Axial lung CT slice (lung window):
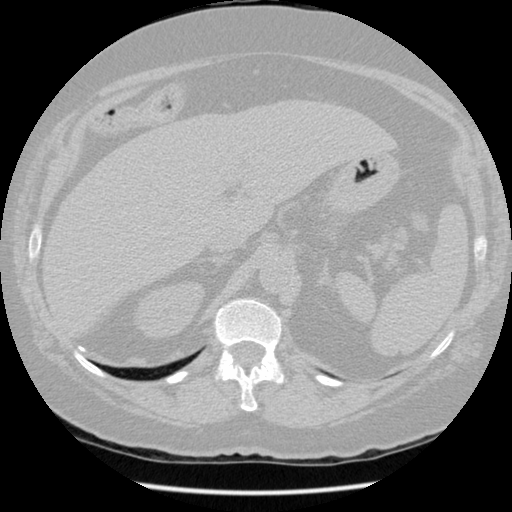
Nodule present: no